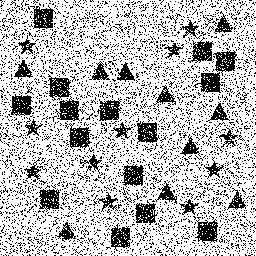
Squares: 15
Triangles: 10
Stars: 11
Total shapes: 36